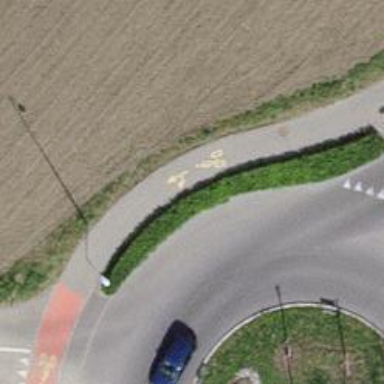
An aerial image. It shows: Hedge barrier.